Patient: sex M, age 54
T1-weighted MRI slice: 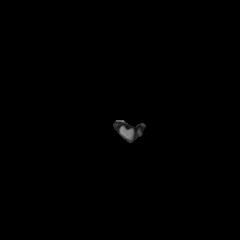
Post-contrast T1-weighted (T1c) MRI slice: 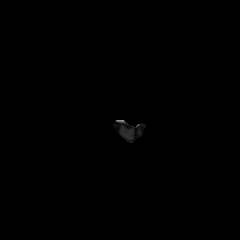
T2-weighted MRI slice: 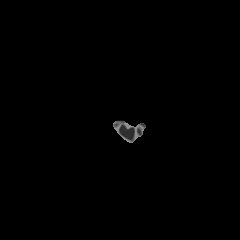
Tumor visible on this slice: no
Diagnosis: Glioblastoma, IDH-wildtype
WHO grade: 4